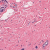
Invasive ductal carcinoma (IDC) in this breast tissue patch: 0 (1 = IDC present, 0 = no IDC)